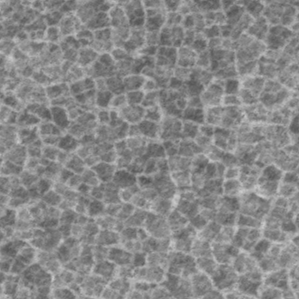
Label: frost